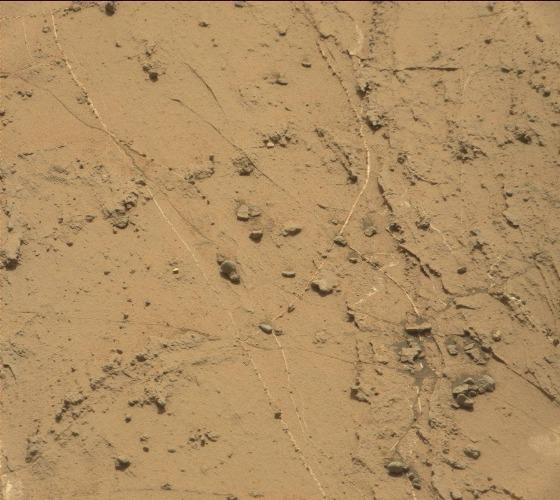
Terrain classes present: Bedrock, Rock, Shadow